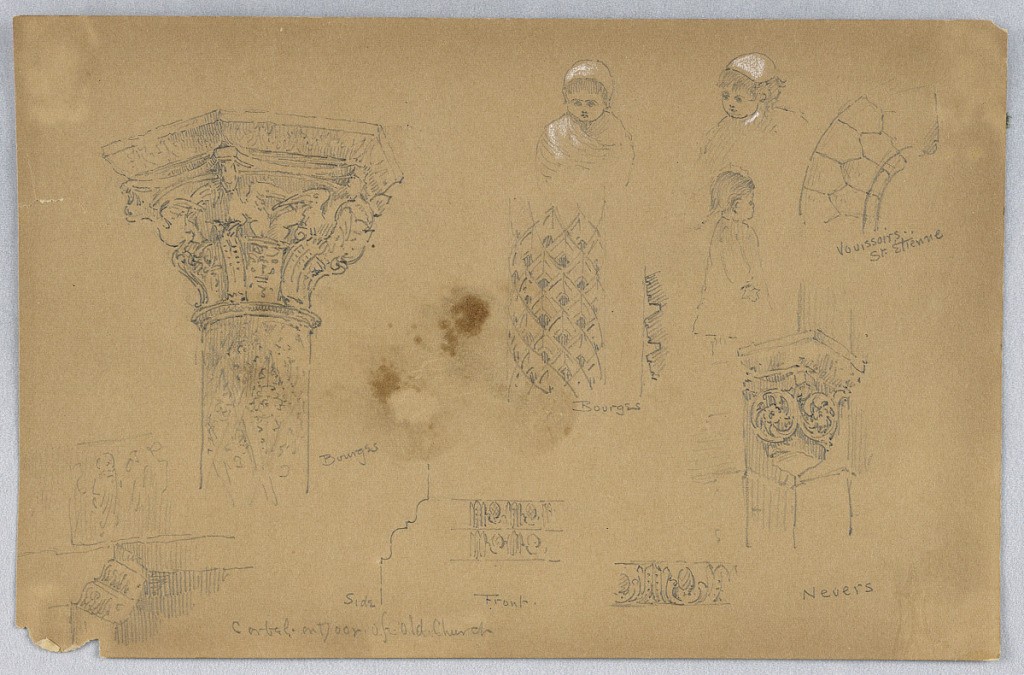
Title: Nevers and Bourges
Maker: Arnold William Brunner, American, 1857–1925
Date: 1883
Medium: Graphite and white heightening on brown paper
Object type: Drawing
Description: Architectural details, left sketch of capital. Upper right, sketches of children.